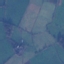
Label: Pasture